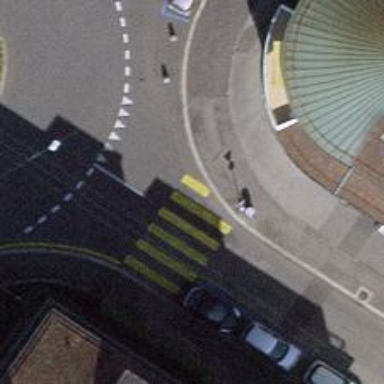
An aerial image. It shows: Uncontrolled road crossing.